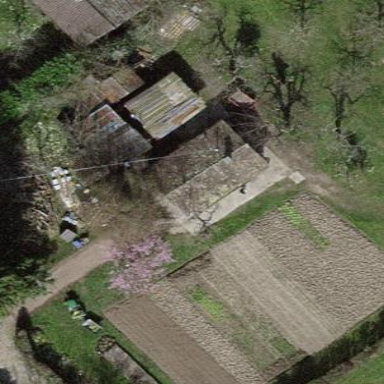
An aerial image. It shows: Garden surrounded by fence.